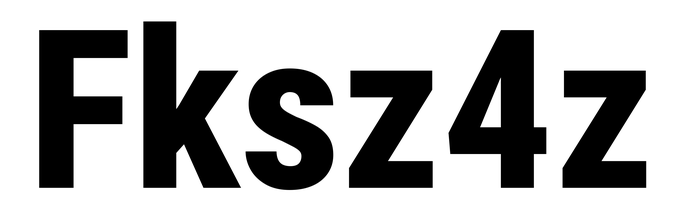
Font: Roboto_Condensed_ExtraBold